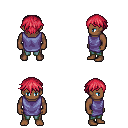
a pixel art fantasy rpg character, male body template, human, dark skin, chain tabard jacket, teal pants, ruby red short bangs hairstyle, four views (front, back, left, right), 2x2 character sprite sheet, small pixel art, hard edges, no anti-aliasing